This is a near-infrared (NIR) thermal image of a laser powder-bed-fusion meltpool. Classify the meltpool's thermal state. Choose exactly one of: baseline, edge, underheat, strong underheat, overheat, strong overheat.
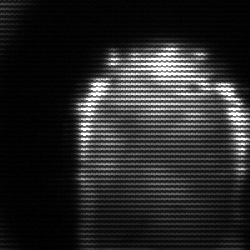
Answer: baseline